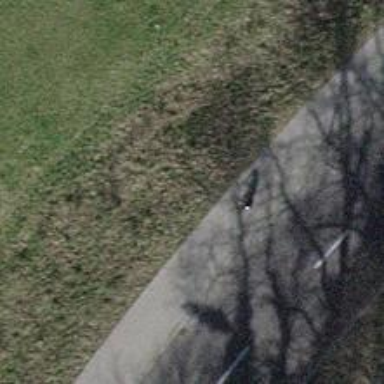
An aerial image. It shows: Sidewalk along the footway.